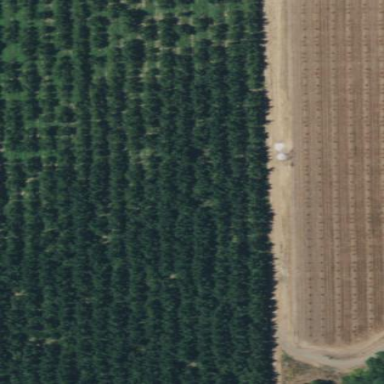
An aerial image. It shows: Orchard.